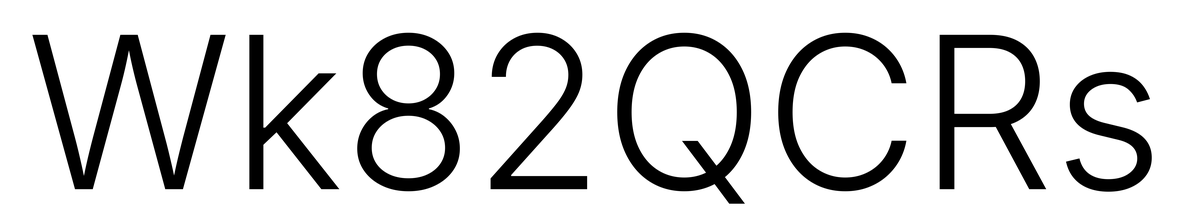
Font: Inter_Light